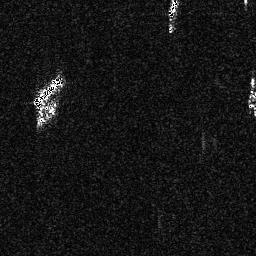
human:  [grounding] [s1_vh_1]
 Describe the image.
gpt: In the satellite image, there is  <ref>1 medium ship </ref> <box>[[12, 28, 25, 42, 0]]</box> located at left.